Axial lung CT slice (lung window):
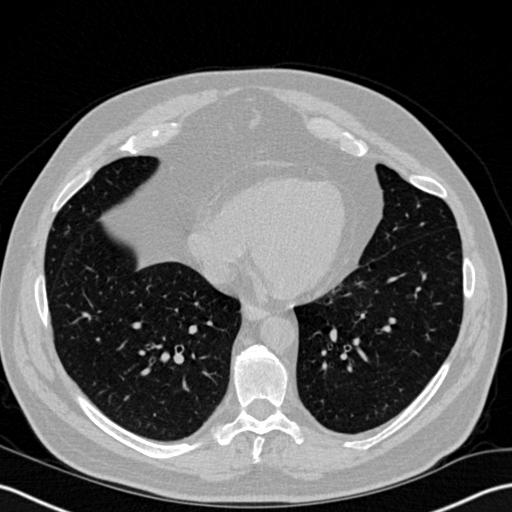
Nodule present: no